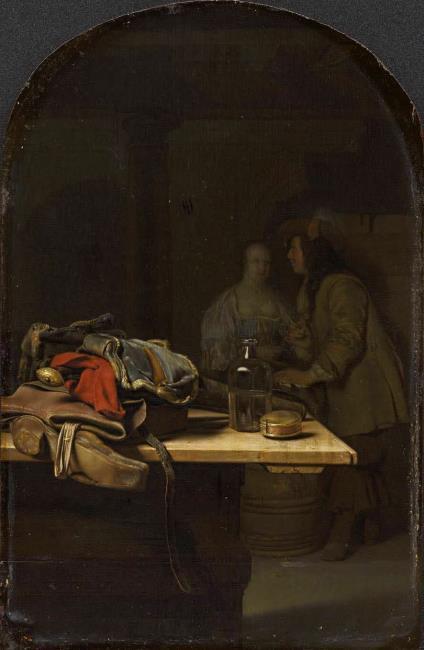
Title: Still life with boot, in the background two figures
Artist: Frans van Mieris (I)
Earliest date: 1666
Latest date: 1666
Genre: painting
Iconography: Still Life
Keywords: genre, still life, boot, bottle, table, brothel scene, soldier, young woman, hat with feathers, pipe, low neckline, glass in the hand, dress